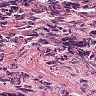
Metastatic tissue present: no